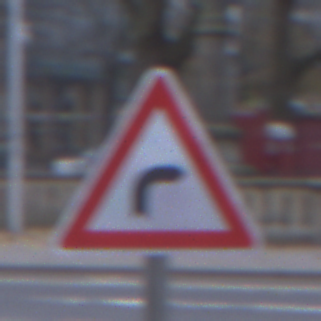
Verkehrszeichen: KurveRechts
Umgebung: Outdoor, Urban
Tageszeit: SunriseSunset
Wetter: PartlyCloudy
Licht: Natural
Jahreszeit: NotSpecified
Kontrast: LowContrast